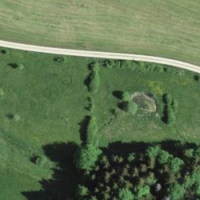
EUNIS habitat code: 52
Species observed at this site:
Buteo buteo
Phoenicurus ochruros